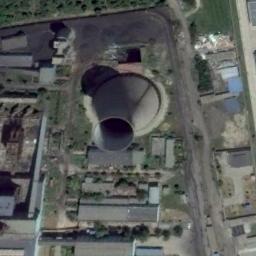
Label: thermal_power_station